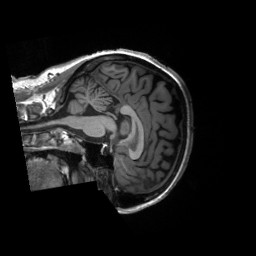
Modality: T1w
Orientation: sagittal
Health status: healthy
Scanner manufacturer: siemens
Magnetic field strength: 3 T
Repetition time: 2.3 s
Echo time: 0.00228 s